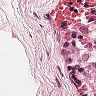
Metastatic tissue present: no